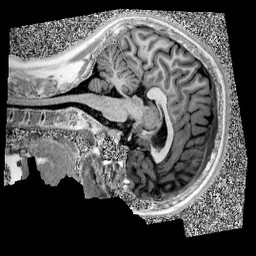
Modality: UNIT1
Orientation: sagittal
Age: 14
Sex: female
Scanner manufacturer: siemens
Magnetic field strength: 3 T
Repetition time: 4 s
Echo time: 0.00299 s